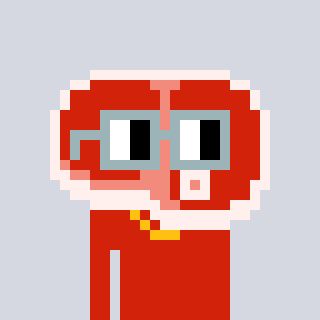
a pixel art character with square dark gray glasses, a steak-shaped head and a red-colored body on a cool background